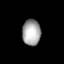
Tissue: lung
Cell type: Endothelial cells
Senescence score: 0.5596
Nuclear area (px): 465
Mean DAPI intensity: 167.389